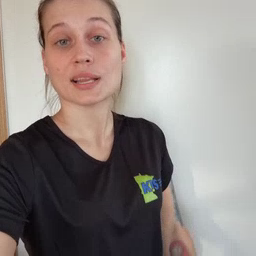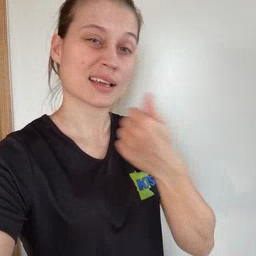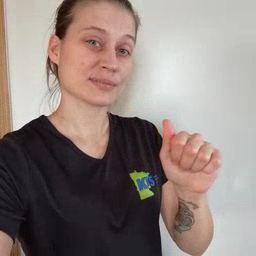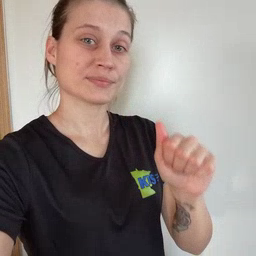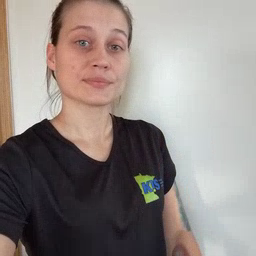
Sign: any